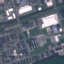
Land use / land cover: Industrial